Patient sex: M
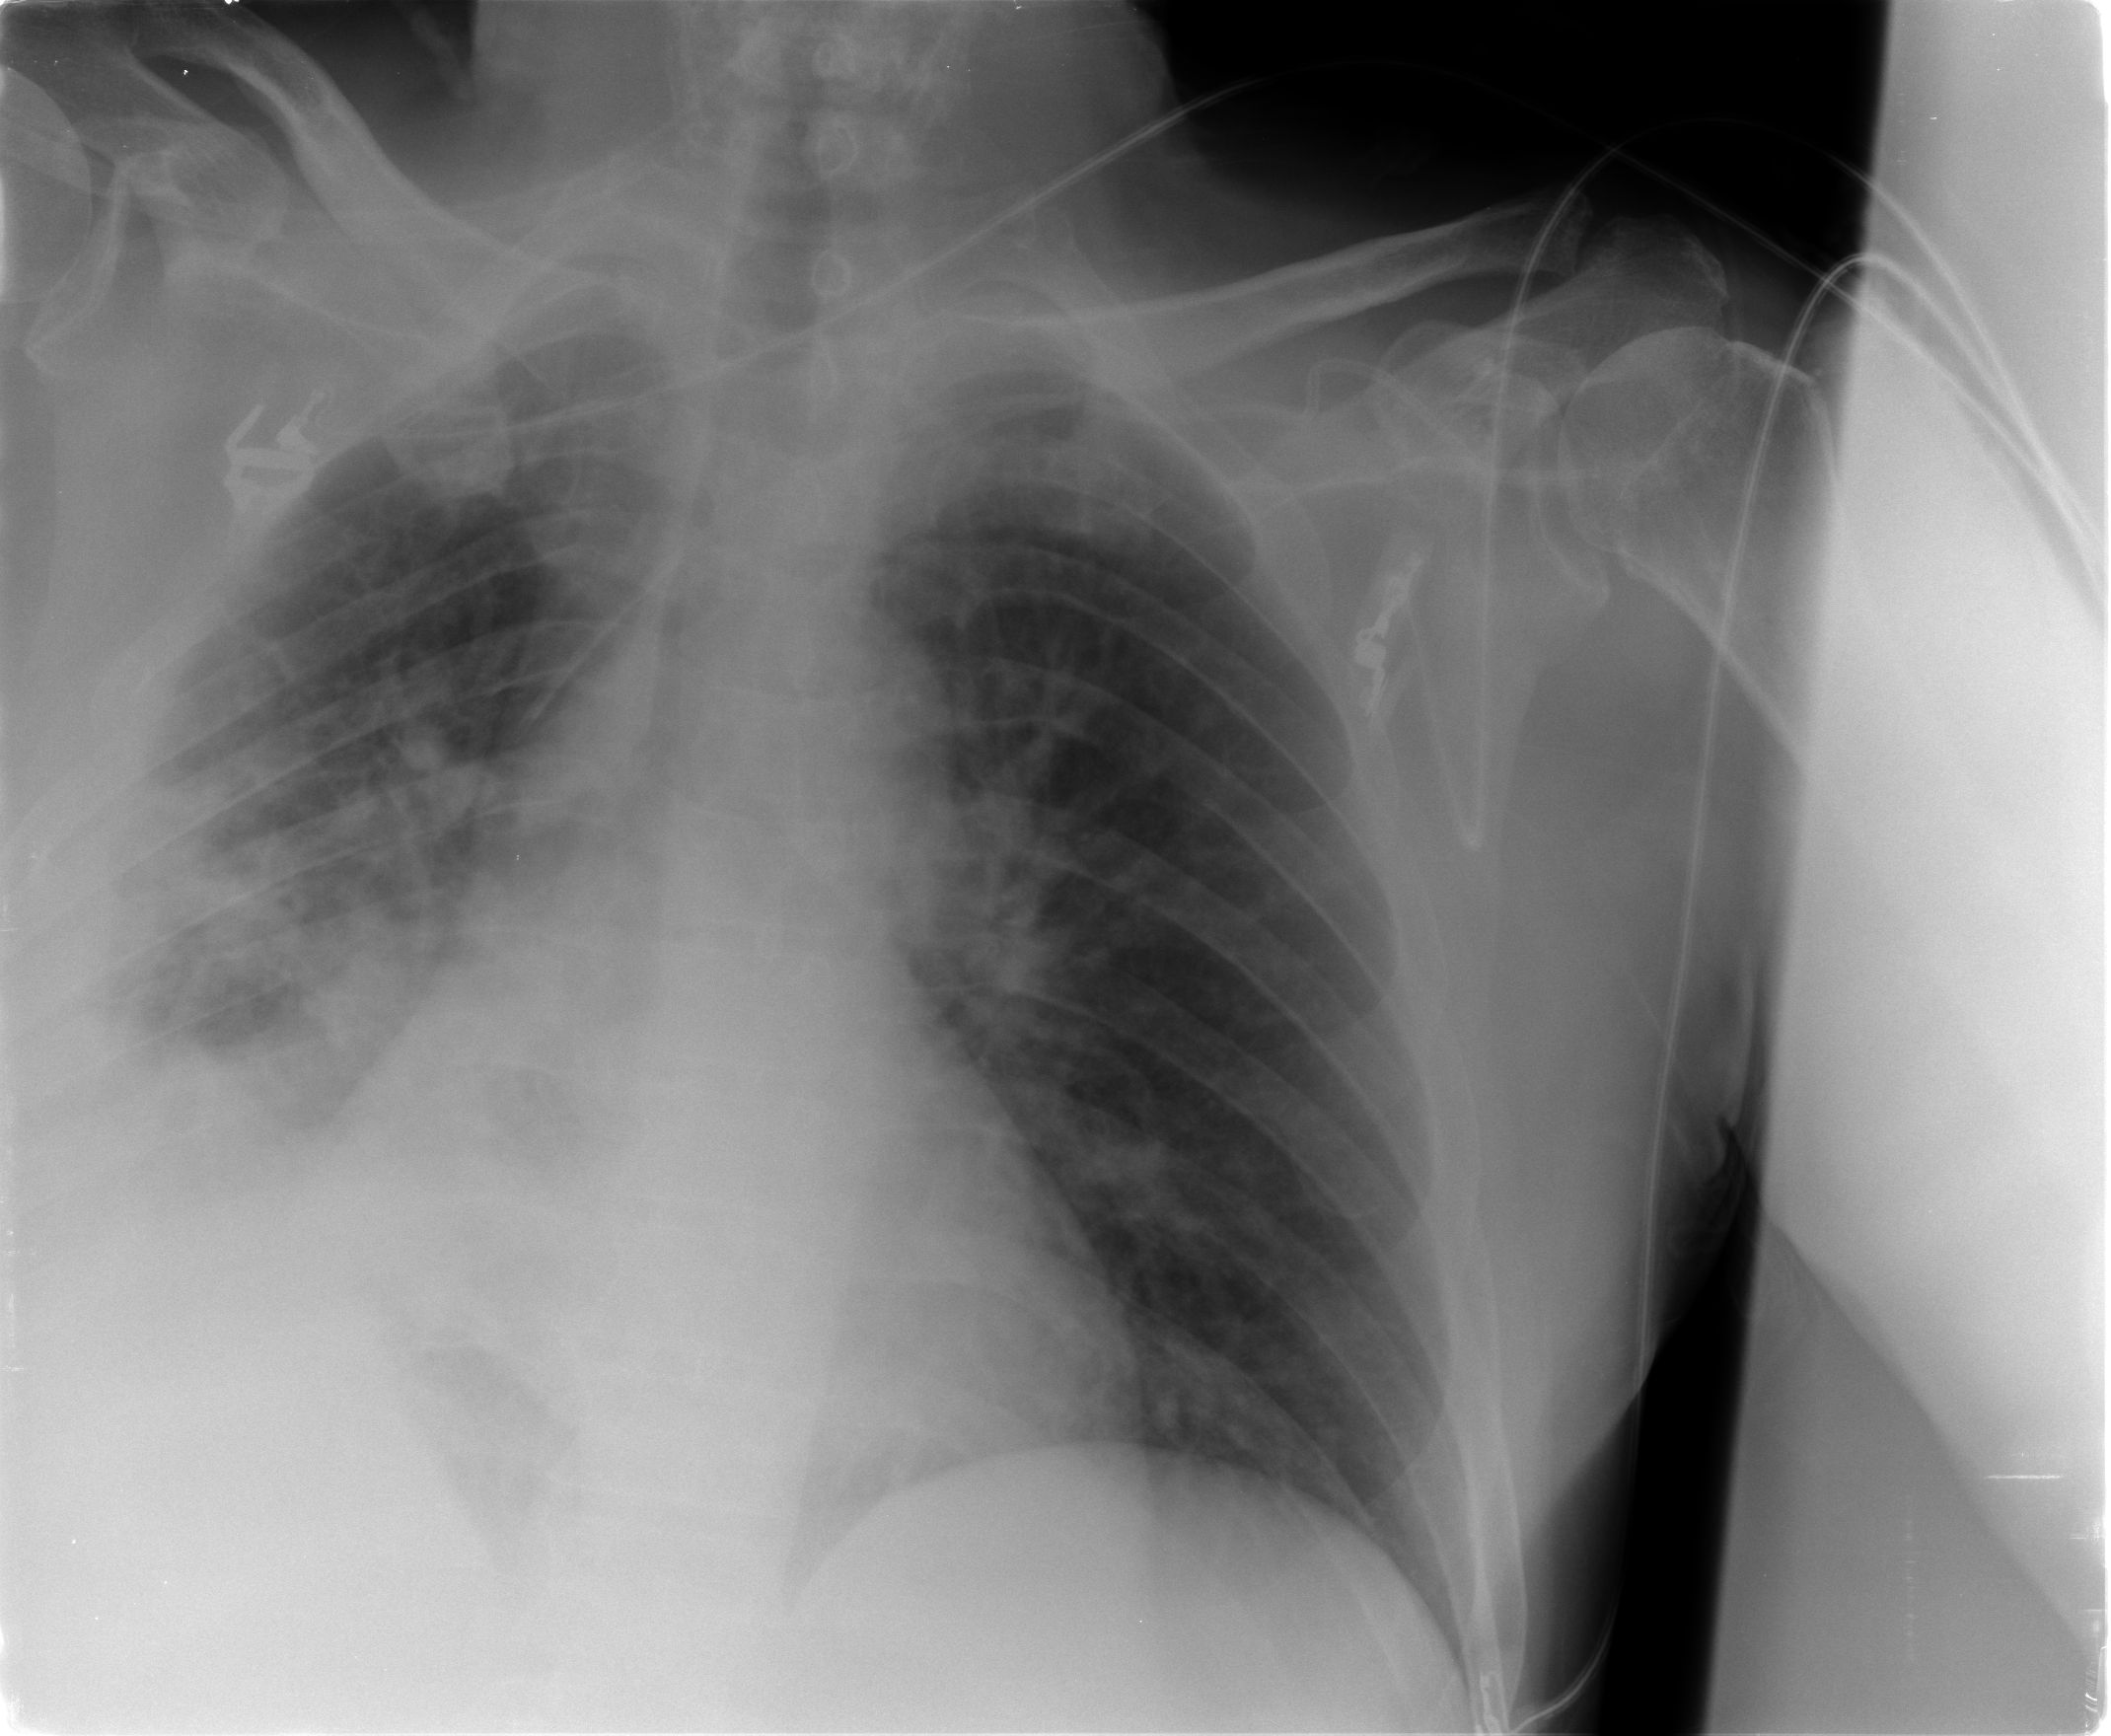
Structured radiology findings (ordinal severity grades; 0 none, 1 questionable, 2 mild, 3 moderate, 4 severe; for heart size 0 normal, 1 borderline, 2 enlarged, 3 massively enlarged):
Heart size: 0
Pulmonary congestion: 1
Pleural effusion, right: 3
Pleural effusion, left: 0
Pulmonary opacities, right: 2
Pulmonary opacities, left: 0
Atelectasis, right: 2
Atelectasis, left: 0